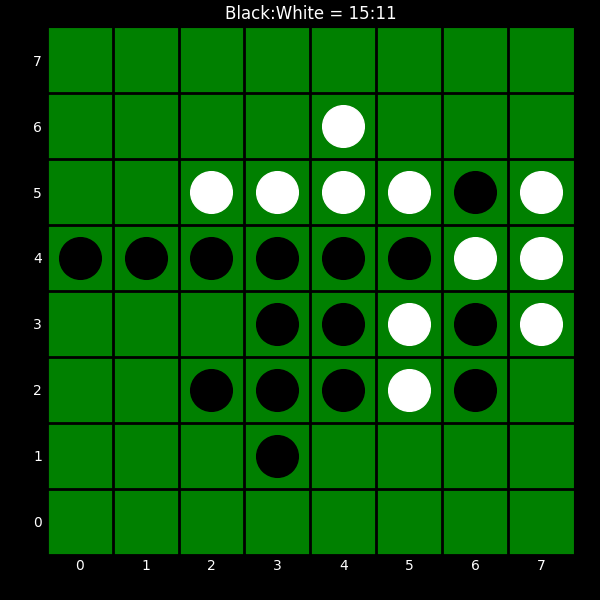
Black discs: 15
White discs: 11